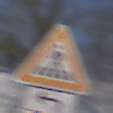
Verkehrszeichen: FussgaengerueberwegRechts
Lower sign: RichtungsangabeDurchPfeile2
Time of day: MorningAfternoon
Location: Outdoor (Nature)
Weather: PartlyCloudy
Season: Winter
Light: Natural